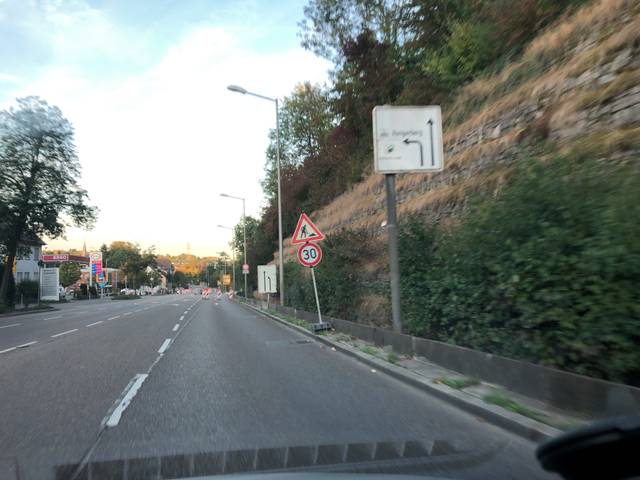
Region: Germany
Coordinates: 48.906, 9.215